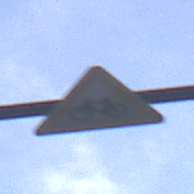
Verkehrszeichen: RadverkehrRechts
Umgebung: Outdoor, Urban
Tageszeit: SunriseSunset
Wetter: PartlyCloudy
Licht: Natural
Jahreszeit: NotSpecified
Kontrast: MediumContrast